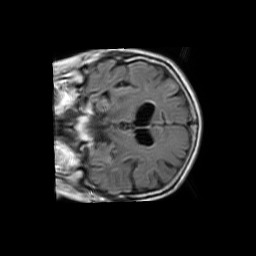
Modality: FLAIR
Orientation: coronal
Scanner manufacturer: philips
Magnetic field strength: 1.5 T
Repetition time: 11 s
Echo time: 0.14 s